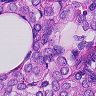
Metastatic tissue present: yes